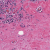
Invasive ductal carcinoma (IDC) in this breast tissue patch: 0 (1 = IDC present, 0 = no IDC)